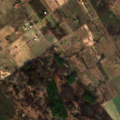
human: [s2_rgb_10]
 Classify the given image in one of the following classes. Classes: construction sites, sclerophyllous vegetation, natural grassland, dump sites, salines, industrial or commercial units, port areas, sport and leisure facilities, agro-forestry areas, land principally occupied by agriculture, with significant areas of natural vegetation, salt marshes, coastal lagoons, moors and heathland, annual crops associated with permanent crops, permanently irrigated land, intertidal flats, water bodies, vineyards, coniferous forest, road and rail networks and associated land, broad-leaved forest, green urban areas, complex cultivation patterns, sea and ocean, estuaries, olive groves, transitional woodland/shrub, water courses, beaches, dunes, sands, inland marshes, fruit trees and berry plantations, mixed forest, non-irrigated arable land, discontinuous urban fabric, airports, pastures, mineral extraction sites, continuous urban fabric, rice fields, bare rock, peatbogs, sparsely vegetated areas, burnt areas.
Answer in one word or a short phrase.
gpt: fruit trees and berry plantations, broad-leaved forest, mixed forest, transitional woodland/shrub